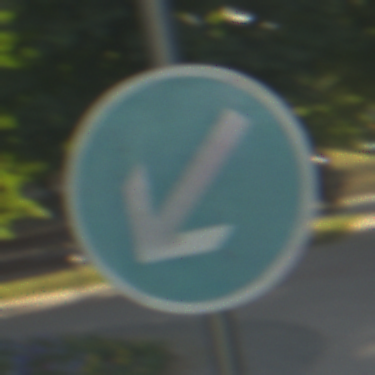
Verkehrszeichen: VorgeschriebeneVorbeifahrtLinks
Umgebung: Outdoor, Suburban
Tageszeit: SunriseSunset
Wetter: PartlyCloudy
Licht: Natural
Jahreszeit: NotSpecified
Kontrast: MediumContrast